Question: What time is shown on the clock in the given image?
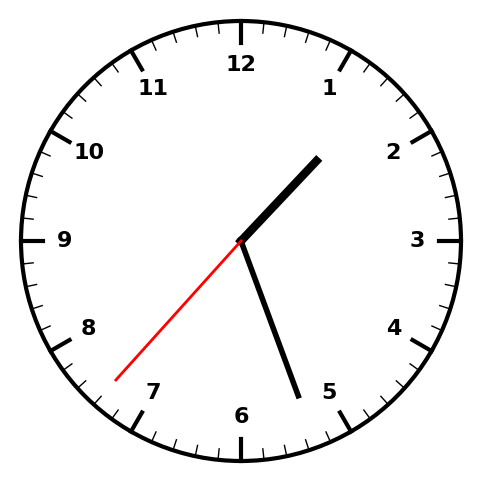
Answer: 01:26:37